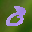
Label: 8